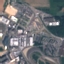
Label: Industrial